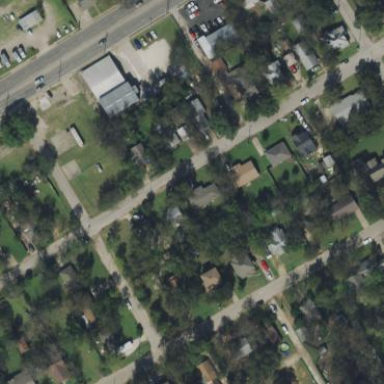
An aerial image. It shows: This residential area consists of single-family homes.